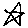
Label: star